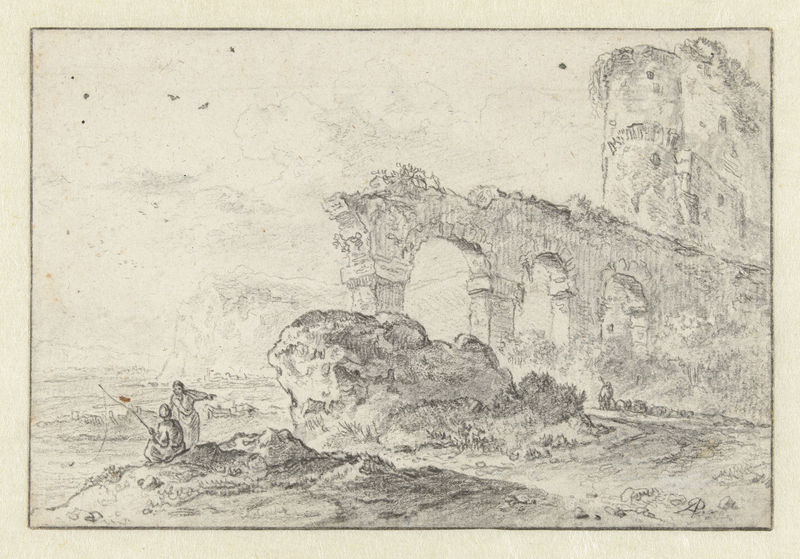
Titel: Italiaans landschap met ruïnes en enkele figuren
Künstler: Adam Pijnacker
Standort: Amsterdam
Institution: Rijksmuseum
Schlagwörter: arches, men, people, white, black, woman, cliff, man, rock, rocks, sky, ocean, water, tower, drawing, ruins, sketch, birds, pencil, finger, sheep, fishing, aquaduct, pointing, shepherd, towers, pole, worn, damaged, spotted, rod, rioms, fosjomg, aquiduct